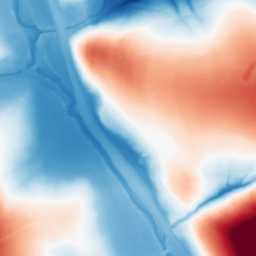
Category: morphological
Decomposition family: morphological
Decomposition parameters: operation: average
size: 100
Upsampling method: bilinear
Upsampling parameters: scale: 8
Upsampling scale: 8